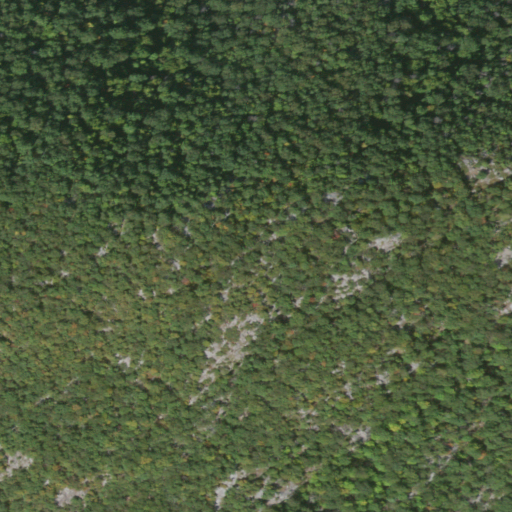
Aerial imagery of mountain in New York named Storm King Mountain containing deciduous forest, mixed forest, evergreen forest, and pasture